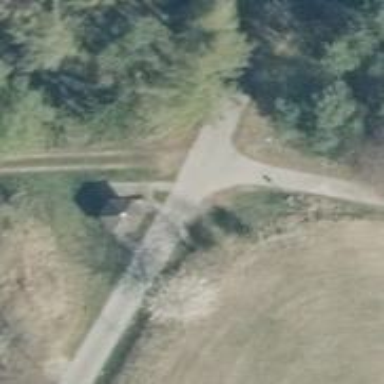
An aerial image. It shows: Picnic shelter amenity.